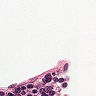
Metastatic tissue present: no